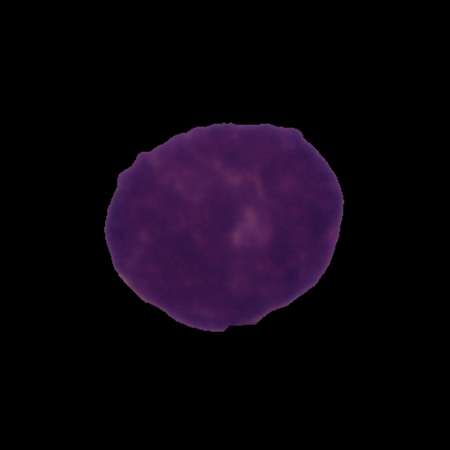
Label: cancer